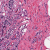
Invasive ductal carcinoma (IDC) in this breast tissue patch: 1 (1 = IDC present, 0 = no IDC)